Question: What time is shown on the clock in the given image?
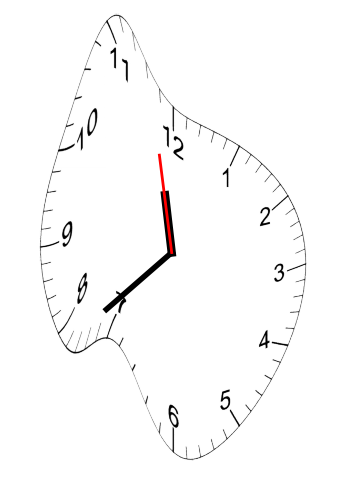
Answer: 11:37:58